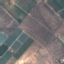
Label: PermanentCrop